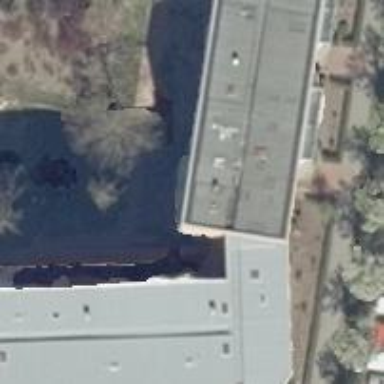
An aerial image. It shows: Apartment building with flat roof.